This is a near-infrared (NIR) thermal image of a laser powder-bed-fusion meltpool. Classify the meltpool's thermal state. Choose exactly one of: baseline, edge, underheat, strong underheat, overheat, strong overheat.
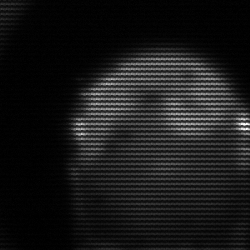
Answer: edge